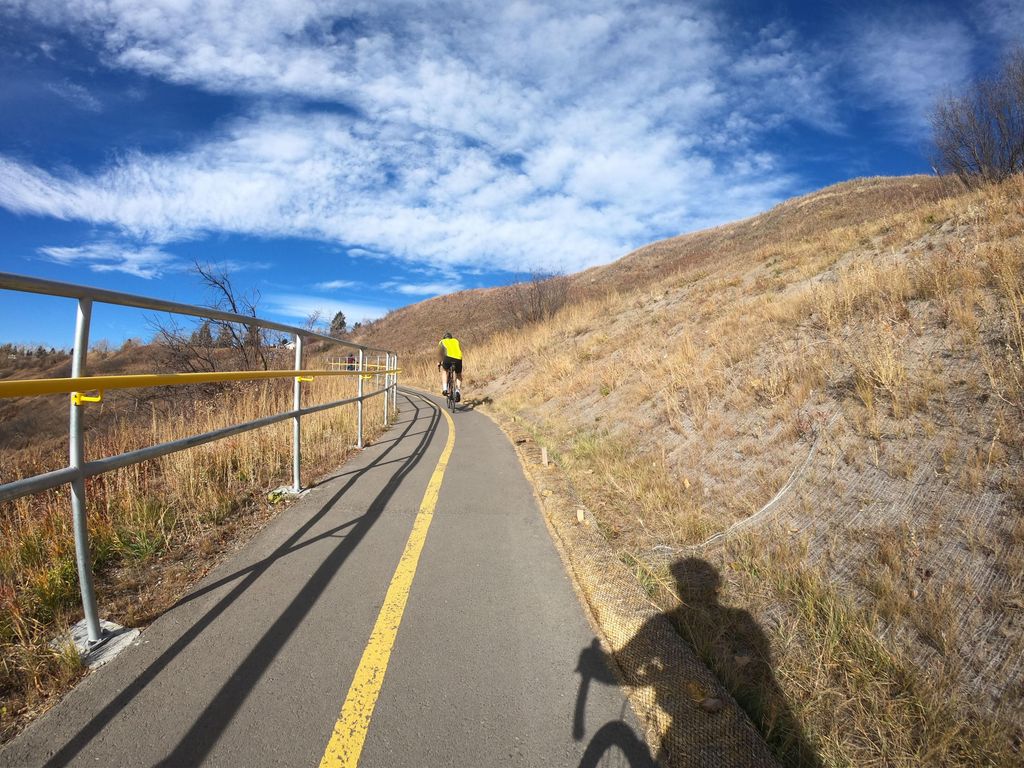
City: calgary